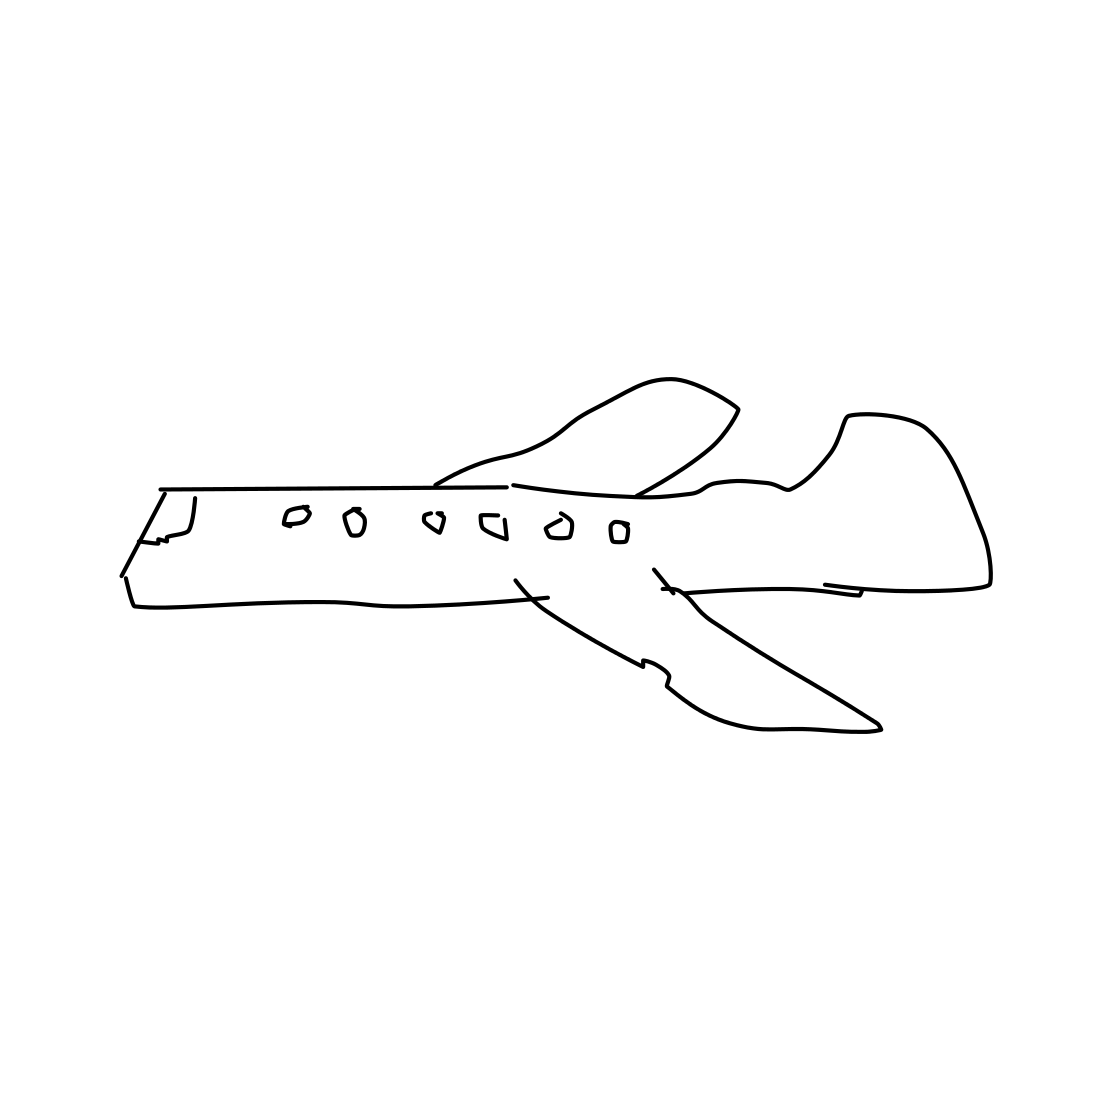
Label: airplane